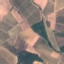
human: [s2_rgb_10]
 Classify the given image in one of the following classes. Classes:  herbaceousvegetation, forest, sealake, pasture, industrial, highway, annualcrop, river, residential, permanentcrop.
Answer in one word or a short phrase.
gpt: PermanentCrop